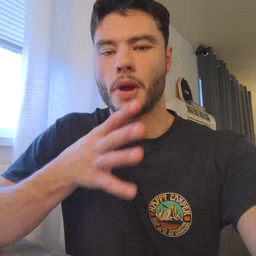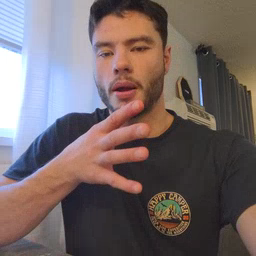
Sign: mom